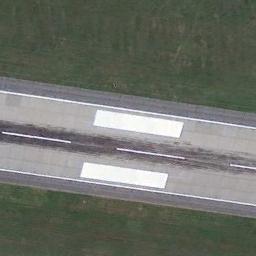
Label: runway